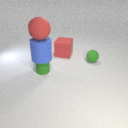
small green rubber cylinder below large blue rubber cylinder